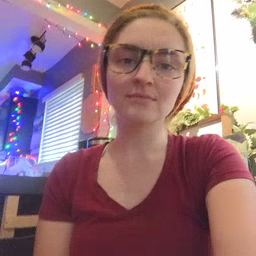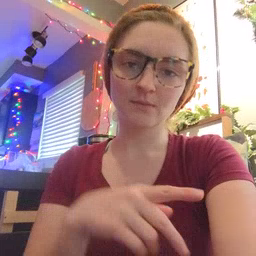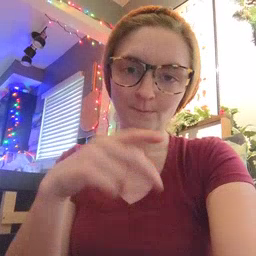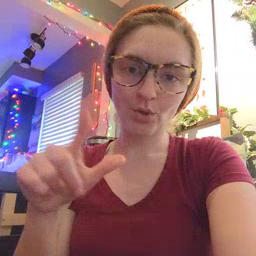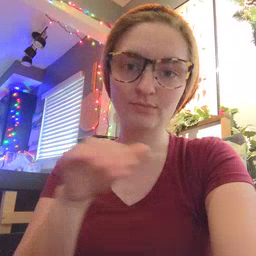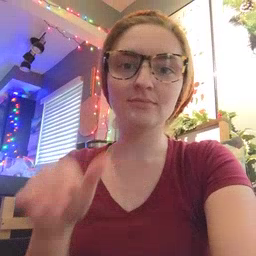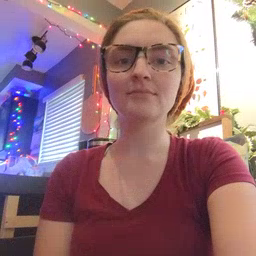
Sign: pool